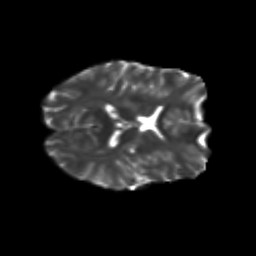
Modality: T2w
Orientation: axial
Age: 21
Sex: male
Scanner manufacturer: siemens
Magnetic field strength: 3 T
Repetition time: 3.5 s
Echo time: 0.113 s